Question: I have a tab delimited text file that has lines in the following format:
> I000001 I000002 "Blah blah blah. Blah. Blah Blah"
I'm trying to split the each line on every tab, so the above line would be split into three parts
I've been able to split each line as desired when there's no spaces or quotations, but I'm having difficulty when there is.
Here's what I've tried with a line similar to above:
'''
var x = from lines in data
.Where(l => !string.IsNullOrEmpty(l))
.Select(l => l.Split(' '))
select new
{
A = lines[0].Trim(),
B = lines[1].Trim(),
C = lines[2].Trim()
};
'''
The above produces an array with indexes [ 0 ], [ 1 ], [ 2 ]. Each index has three member made up of the above string (see image below). It should only only have one index with three members.

Notice how the first item in the array, has three elements. There are two more items in the array, below the first one. They both also have 3 elements, and these three elements contain the rest of the string that's enclosed in double quotations.
As per selected answer, there was extra tabs in the sentence inside the quotations, leading to additional items being added to the array. To solve this I used a regex, adapted from <URL>:
'''
line = Regex.Replace(line, @"""[^""]+""", m => m.Value.Replace(' ', ' '));
'''
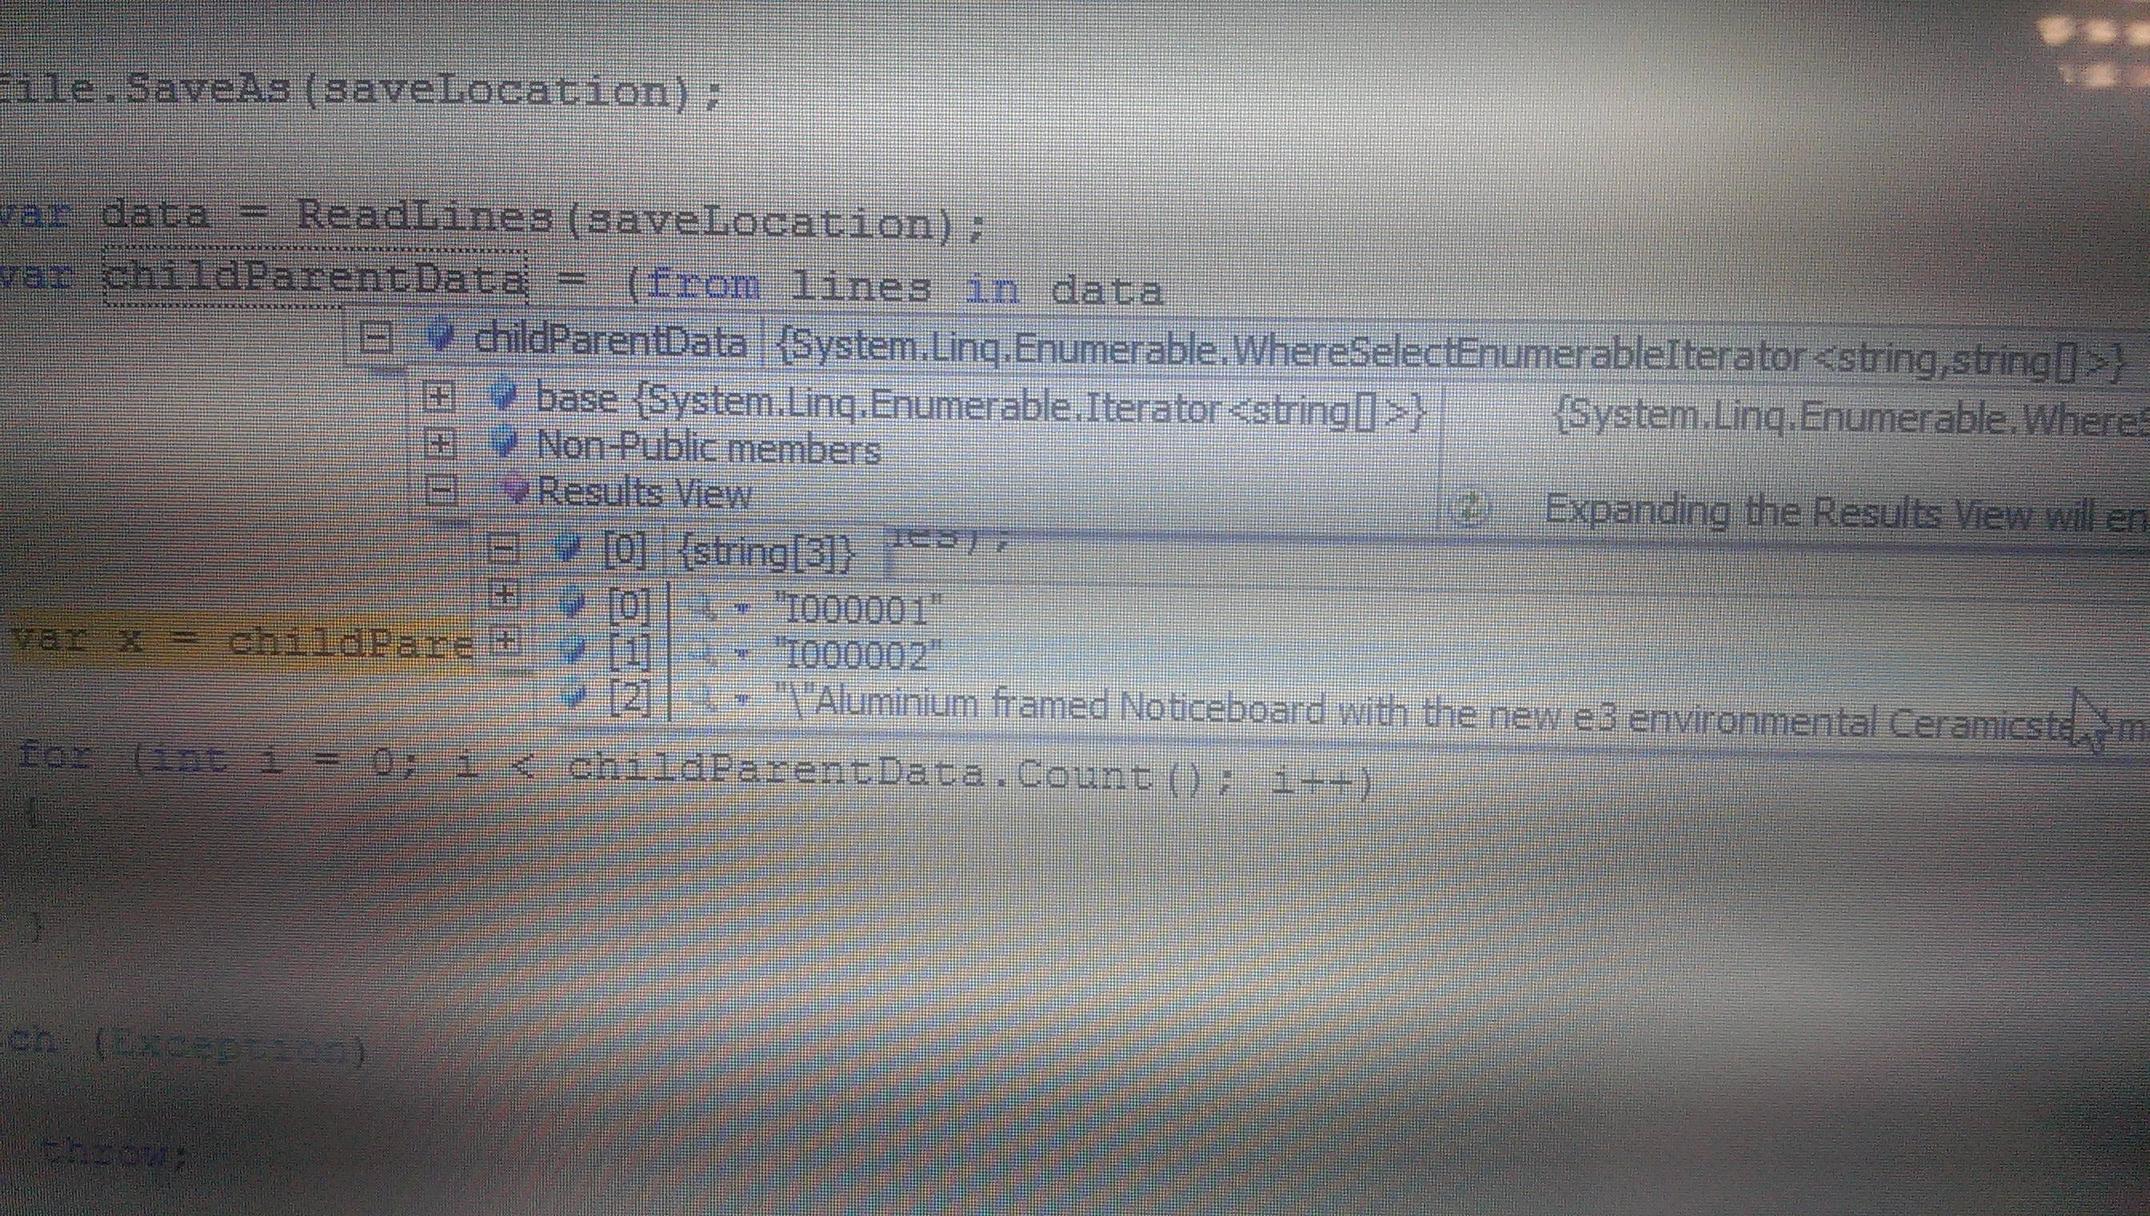
Answer: If you are using 'Split(' ')', this will split on every tab mark... therefore, if your text lines are being split as you say they are, then they must have tab marks in them (in the text between the "" marks). Please check this... if you do, you could use a Regular Expression to remove just the tab marks that appear inside the quotation marks you run your Linq query.